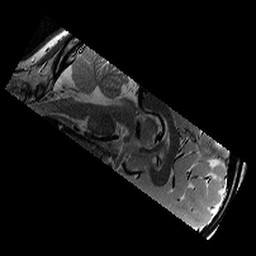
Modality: T2w
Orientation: sagittal
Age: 10
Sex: male
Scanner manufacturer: siemens
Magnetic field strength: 3 T
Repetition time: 9.23 s
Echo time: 0.067 s